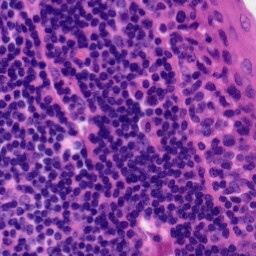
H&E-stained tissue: Tonsil